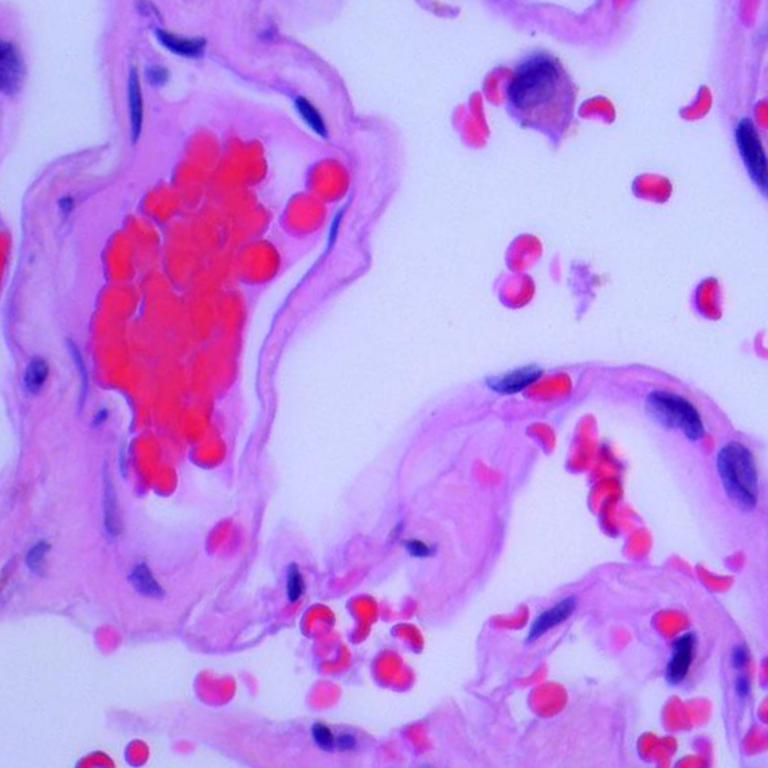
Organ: lung
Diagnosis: benign